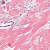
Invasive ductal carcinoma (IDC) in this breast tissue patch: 1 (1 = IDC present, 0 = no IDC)